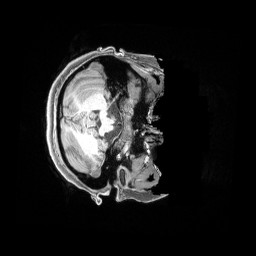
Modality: T1w
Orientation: axial
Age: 24
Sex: male
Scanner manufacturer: siemens
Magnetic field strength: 3 T
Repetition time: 2.4 s
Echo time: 0.00228 s